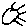
Label: sun